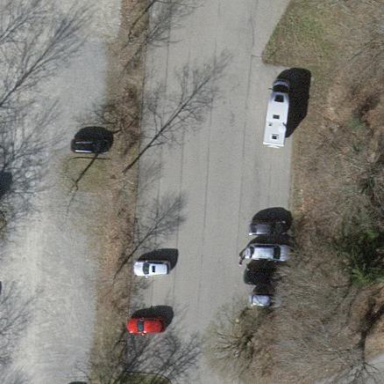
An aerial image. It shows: Parking area.